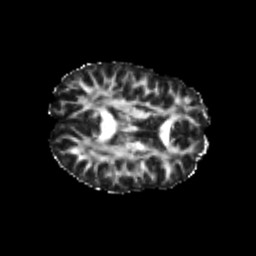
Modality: FA
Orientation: axial
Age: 23
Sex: female
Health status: healthy
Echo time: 0.074 s